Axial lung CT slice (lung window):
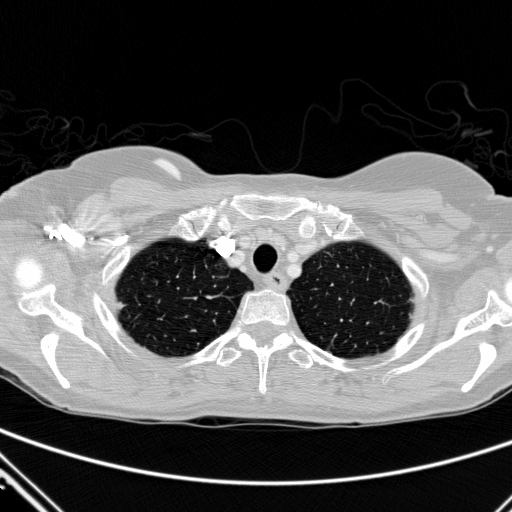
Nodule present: no